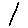
Label: line